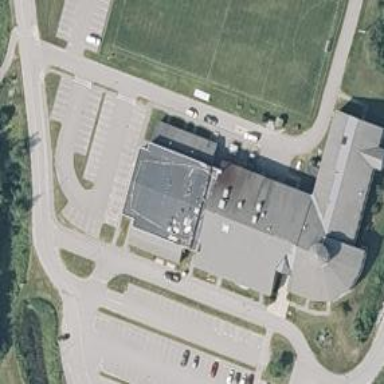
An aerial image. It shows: School building.